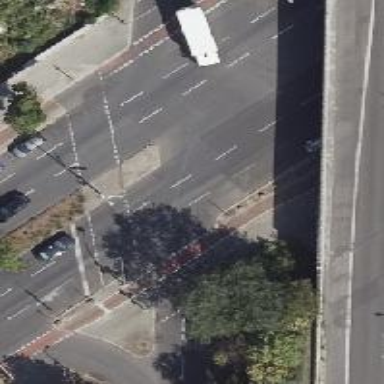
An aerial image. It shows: Road with traffic signals.